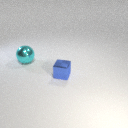
large cyan metal sphere to the left of small blue metal cube